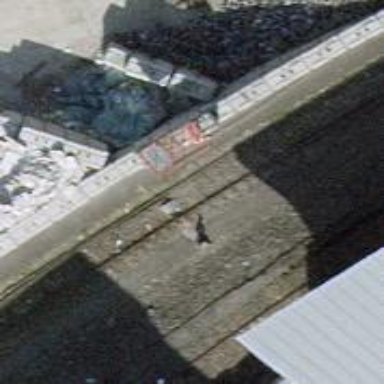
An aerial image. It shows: Railway switch.